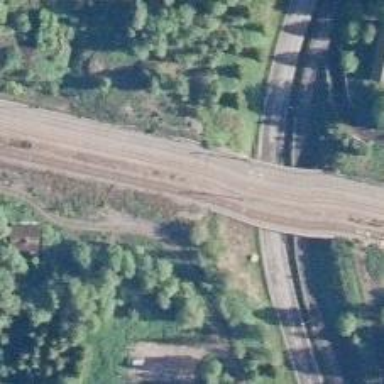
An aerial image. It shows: Rail siding with electrified contact lines for trains.